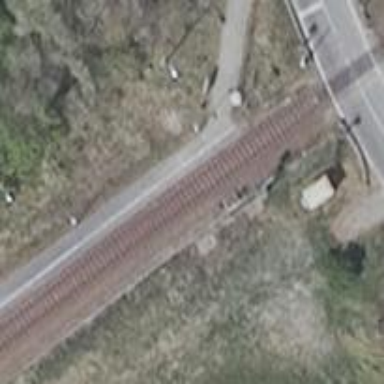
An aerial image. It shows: Railway stop with public transport stop position.